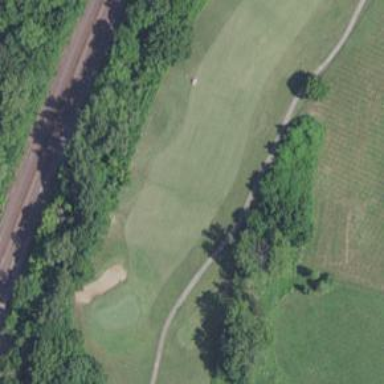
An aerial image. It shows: Grassy area designated as golf fairway.